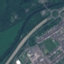
Land use / land cover: Highway